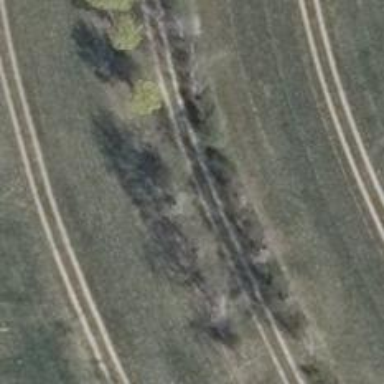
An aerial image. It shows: Row of trees in natural setting.